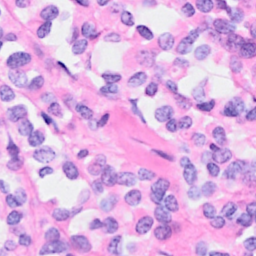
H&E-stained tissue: Breast